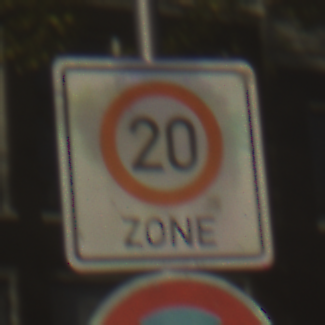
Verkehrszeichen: BeginnZone20
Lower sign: AbsolutesHalteverbot
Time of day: SunriseSunset
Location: Outdoor (Urban)
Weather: PartlyCloudy
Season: Autumn
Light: Natural